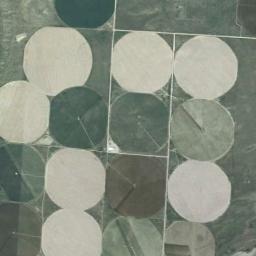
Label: circular_farmland